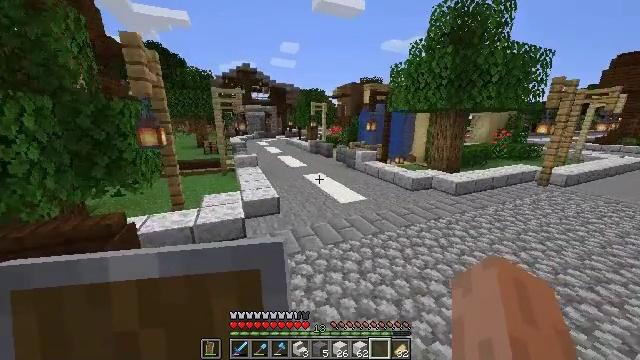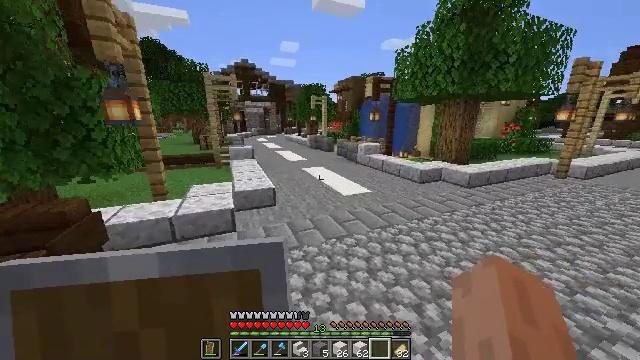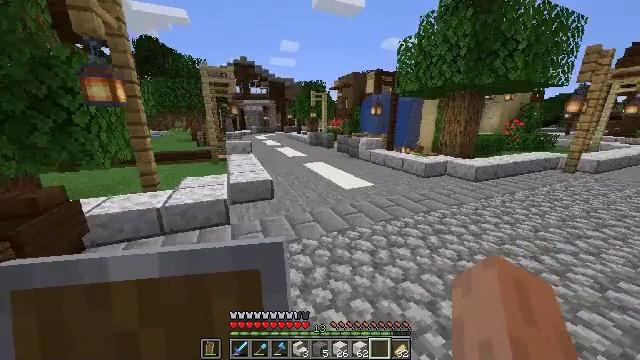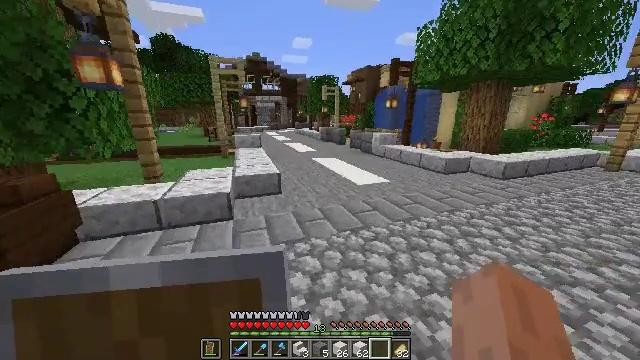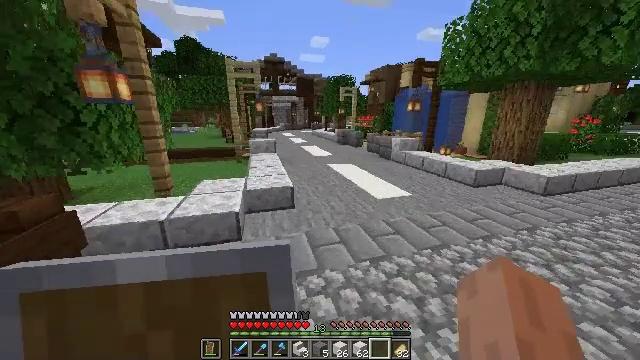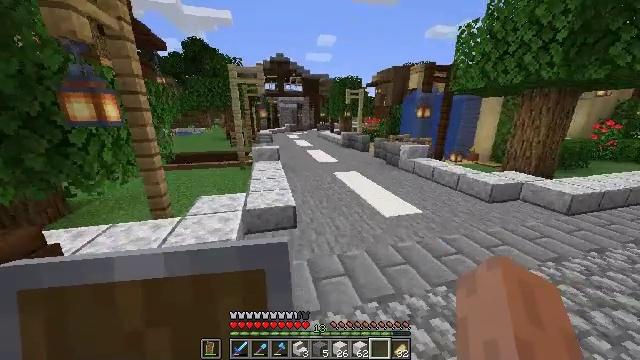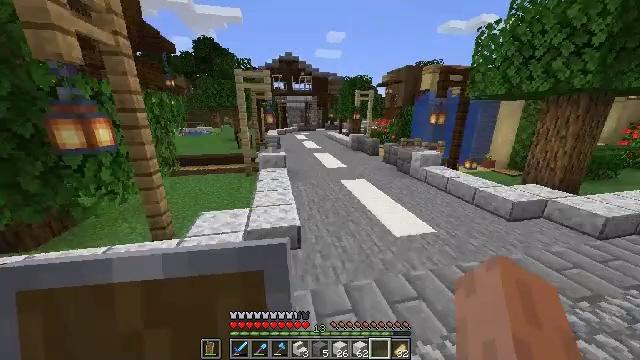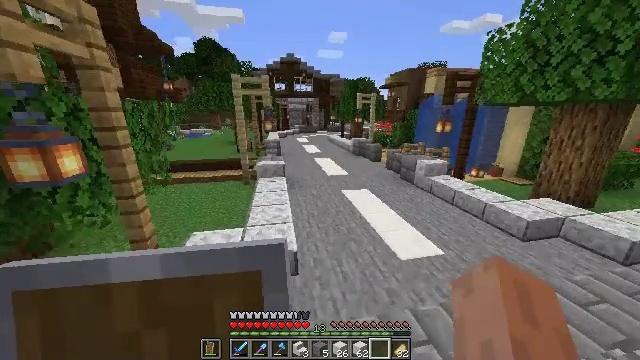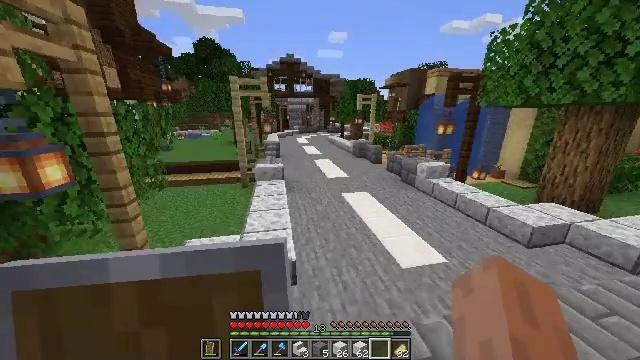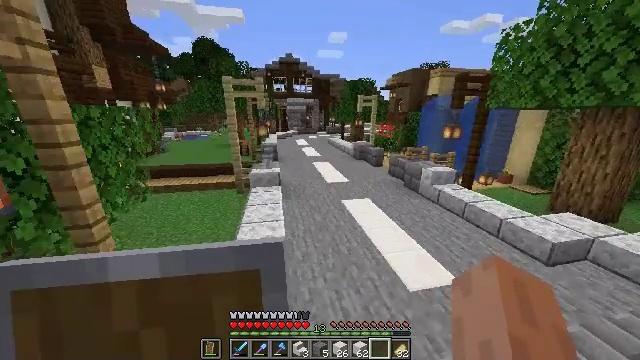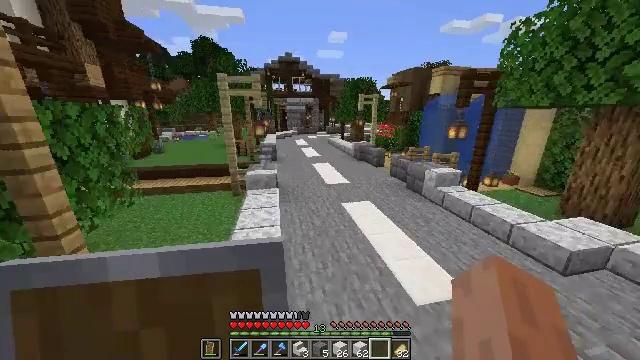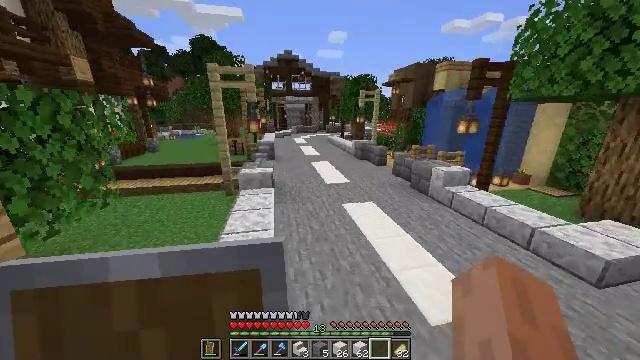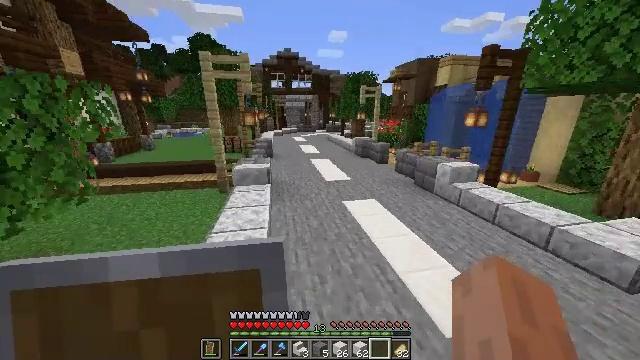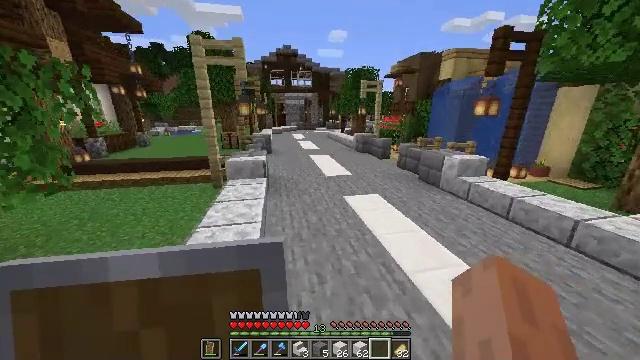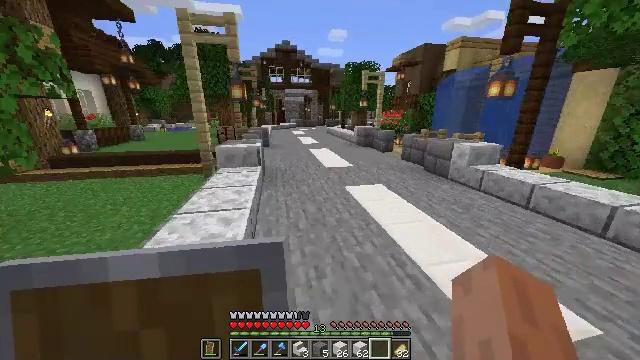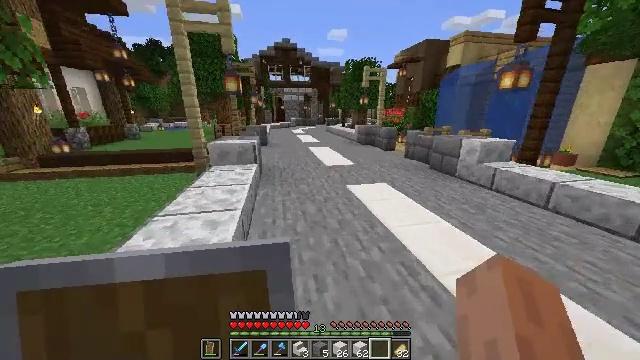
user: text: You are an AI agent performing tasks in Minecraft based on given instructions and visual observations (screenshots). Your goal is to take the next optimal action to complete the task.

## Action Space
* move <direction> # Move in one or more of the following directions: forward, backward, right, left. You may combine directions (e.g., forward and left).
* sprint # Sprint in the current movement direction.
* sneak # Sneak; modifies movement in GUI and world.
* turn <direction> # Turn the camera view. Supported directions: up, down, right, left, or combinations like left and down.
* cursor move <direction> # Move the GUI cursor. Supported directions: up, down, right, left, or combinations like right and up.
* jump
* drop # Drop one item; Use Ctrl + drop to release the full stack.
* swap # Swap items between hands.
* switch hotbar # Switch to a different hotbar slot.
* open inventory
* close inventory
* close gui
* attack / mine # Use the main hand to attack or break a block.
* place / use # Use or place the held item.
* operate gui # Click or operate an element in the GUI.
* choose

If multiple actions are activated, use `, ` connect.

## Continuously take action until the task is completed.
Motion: motion action
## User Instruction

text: Create polished diorite stairs using the crafting interface.
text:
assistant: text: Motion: move forward, jump
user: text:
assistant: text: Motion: move forward, jump
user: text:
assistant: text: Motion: move forward, turn left, jump
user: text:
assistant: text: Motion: move forward, turn left, jump
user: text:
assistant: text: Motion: move forward, turn left, jump
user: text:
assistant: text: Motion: move forward, turn left, jump
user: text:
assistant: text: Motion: move forward, jump
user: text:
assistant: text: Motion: move forward, jump
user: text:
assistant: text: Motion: move forward, jump
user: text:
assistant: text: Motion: move forward, jump
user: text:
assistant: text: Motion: move forward, jump
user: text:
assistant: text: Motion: move forward, jump
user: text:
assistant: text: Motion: move forward, jump
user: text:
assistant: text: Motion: move forward, jump
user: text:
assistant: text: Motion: move forward, jump
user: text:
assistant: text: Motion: move forward, jump
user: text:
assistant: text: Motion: move forward, jump
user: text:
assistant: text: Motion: move forward, jump
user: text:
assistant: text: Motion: move forward, jump
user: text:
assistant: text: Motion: move forward, jump
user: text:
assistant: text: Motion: move forward, jump
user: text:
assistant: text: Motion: move forward, jump
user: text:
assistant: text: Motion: move forward, jump
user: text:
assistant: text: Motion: move forward, jump
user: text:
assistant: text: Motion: move forward, turn left, jump
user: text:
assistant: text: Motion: move forward, jump
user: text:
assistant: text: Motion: move forward, jump
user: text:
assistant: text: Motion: move forward, jump
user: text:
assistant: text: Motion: move forward, jump
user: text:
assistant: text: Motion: move forward, jump